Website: home-depot
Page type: account-dashboard
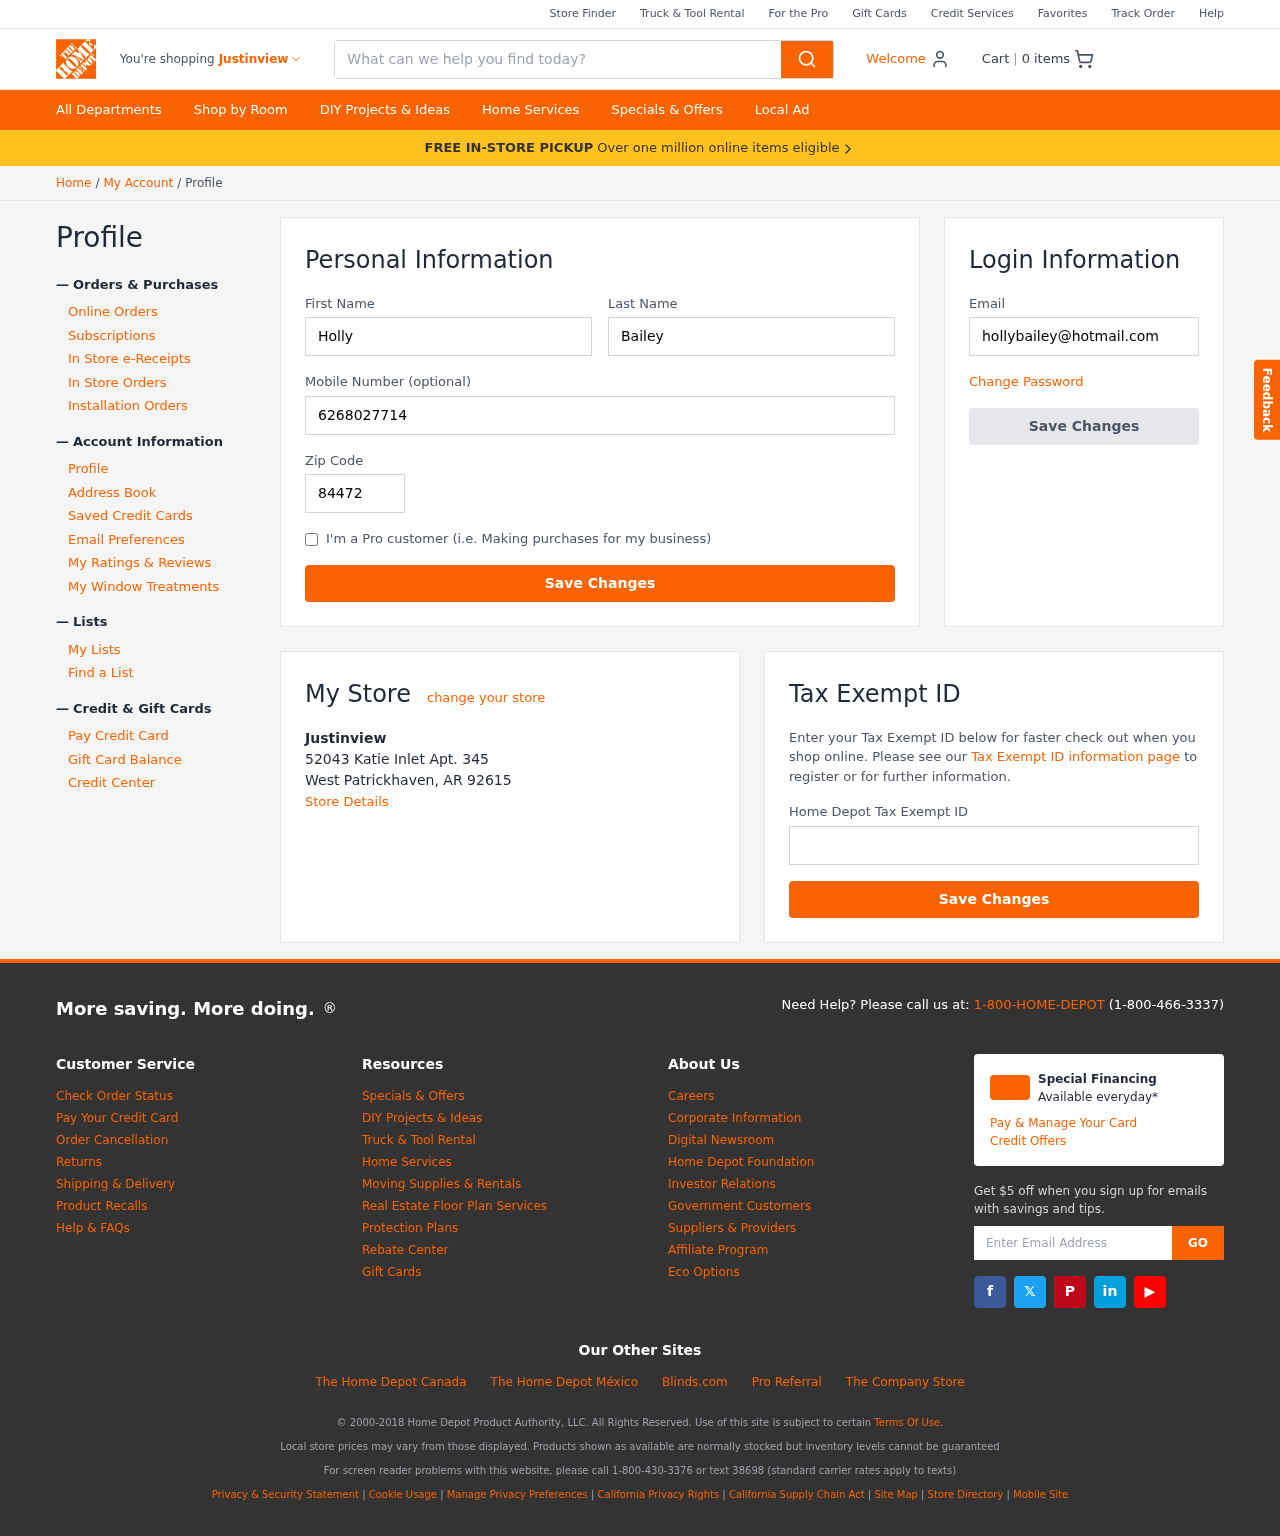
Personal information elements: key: PII_CITY
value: Justinview
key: PII_EMAIL
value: hollybailey@hotmail.com
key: PII_FIRSTNAME
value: Holly
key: PII_LASTNAME
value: Bailey
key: PII_LOCATION1_CITY_STATE_ZIP
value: West Patrickhaven, AR 92615
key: PII_LOCATION1_NAME
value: Justinview
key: PII_LOCATION1_STREET
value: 52043 Katie Inlet Apt. 345
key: PII_PHONE
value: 6268027714
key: PII_POSTCODE
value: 84472
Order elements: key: ORDER_NUM_ITEMS
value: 0
Search elements: key: HEADER_SEARCH
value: What can we help you find today?